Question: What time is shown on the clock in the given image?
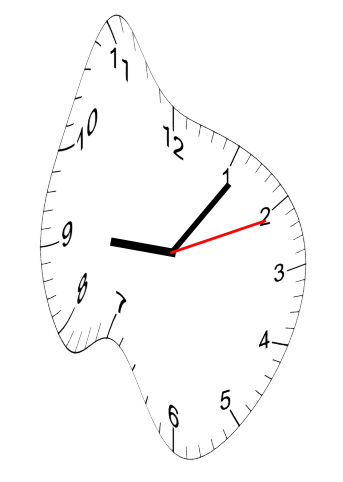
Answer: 09:06:11